Question: Hi I have one iOS App in App store,so when i create that App id i didnt checked "Push notification" (didnt selected that option).Its almost 3 months ,but now i want to add push notification in a new version 1.4 .But am not able to enable pushnotiication now.?? Is there any way to fix this?
my bundle identifies in the form of 'company.exampleApp'
Or i need to upload it as a new APP?

Please help.
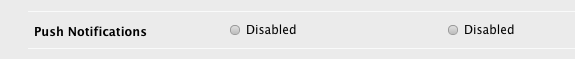
Answer: you need to go to edit App ID and follow the steps to enable push notifications. Afterwards, you need to get profile again and then create the IPA with updated profile.
If you are using Urban Airship then you also need to change the flag value to YES for "inProduction" in AirshipConfig.plist file.